Question: i making a program where I would read data from text files and store them in tables in mysql.
In my program the user would give the directory of where the files are, then the program would find only the .txt files and would continue. Afterwards a table would be created and it would have 2 fields and in these fields I would insert the values from the text file.
My issue is that i don't know how! I would explain you what I mean! In my program I would create table with fields (ID, Name). The values of these fields must be taken from the text file. All the files are as the below:
As you can see the ID is in the third row of the file and the Name is in the fifth. Could anyone help me how can I import the values for ID and Name in the table?How can i get only these values each time from the files?
The code for doing the first steps is:
public static void main(String args[]) throws Exception {
'''
Class.forName("com.mysql.jdbc.Driver");
Connection con = (Connection) DriverManager.getConnection(
"jdbc:mysql://localhost:3306/mydb", "", "");
String dirpath = "";
Scanner scanner1 = new Scanner(System.in);
while (true) {
System.out.println("Please give the directory:");
dirpath = scanner1.nextLine();
File fl = new File(dirpath);
if (fl.canRead())
break;
System.out.println("Error:Directory does not exists");
}
try {
String files;
File folder = new File(dirpath);
File[] listOfFiles = folder.listFiles();
for (int i = 0; i < listOfFiles.length; i++) {
if (listOfFiles[i].isFile()) {
files = listOfFiles[i].getName();
if (files.endsWith(".txt") || files.endsWith(".TXT")) {
List<File> txtFiles = new ArrayList<File>();
txtFiles.add(listOfFiles[i]);
String[] parts = files.split("\.");
String tablename = parts[0];
for (File txtFile : txtFiles) {
List sheetData = new ArrayList();
try {
FileReader in = new FileReader(txtFile);
BufferedReader br = new BufferedReader(in);
String line = br.readLine();
while (line != null) {
System.out.println(line);
line = br.readLine();
}
in.close();
} catch (Exception e) {
System.err.println("Error: " + e.getMessage());
}
getCreateTable1(con, tablename);
importData(con, txtFile, tablename);
}
}
}
}
} catch (Exception e) {
System.out.println();
}
'''
}
private static String getCreateTable1(Connection con, String tablename) {
'''
try {
Class.forName("com.mysql.jdbc.Driver");
Statement stmt = con.createStatement();
String createtable = "CREATE TABLE "
+ tablename
+ " ( ID INT , name VARCHAR(255)";
System.out.println("Create a new table in the database");
stmt.executeUpdate(createtable);
} catch (Exception e) {
System.out.println(((SQLException) e).getSQLState());
System.out.println(e.getMessage());
e.printStackTrace();
}
return null;
'''
}
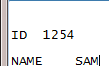
Answer: '''
BufferedReader br = new BufferedReader(new FileReader(new File("path/to/file")));
String currentLine = br.readLine();
Map<Integer, String> nameByID = new HashMap<Integer, String>();
while (currentLine != null) {
String[] tokens = currentLine.split(" ");
int id = Integer.parseInt(tokens[2]);
String name = tokens[4];
nameByID.put(id, name);
currentLine = br.readLine();
}
br.close();
'''
'nameByID' will have the names and IDs you need.
Note that some exception handling is required for calls to create a new 'BufferedReader', for calls to readLine(), and to close the 'BufferedReader'. I didn't insert this because I couldn't remember it off the top of my head but your IDE should prompt you to insert if you're using something like Netbeans or Eclipse